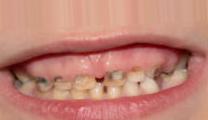
Condition: Caries